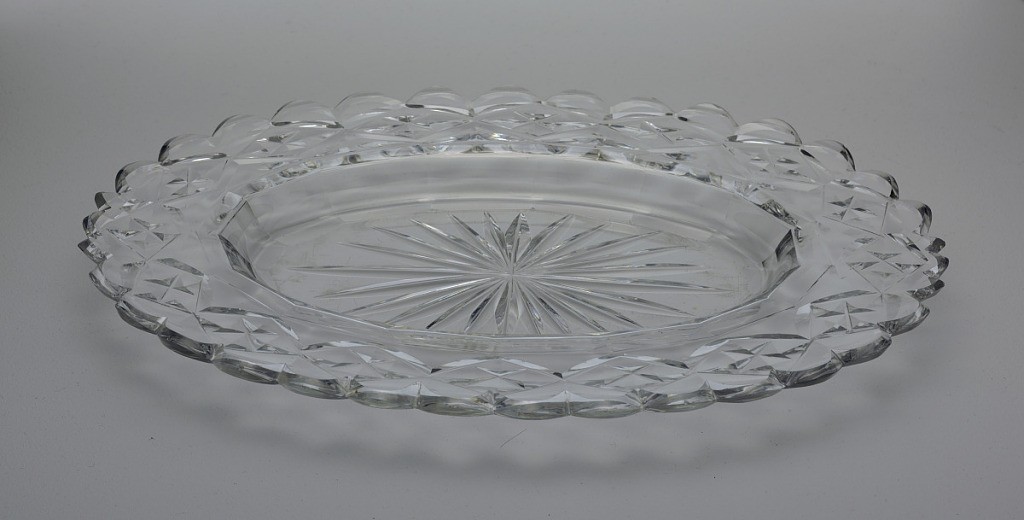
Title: Dish
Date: ca. 1790
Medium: Glass
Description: Oval dish with wide rim scalloped at the edge, star cut at center, cavetto with facets, the rim cut with flat diamond pattern, glass clear and heavy.